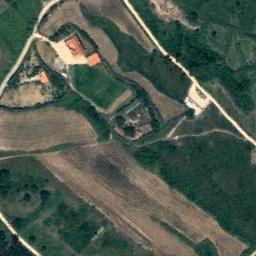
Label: terrace